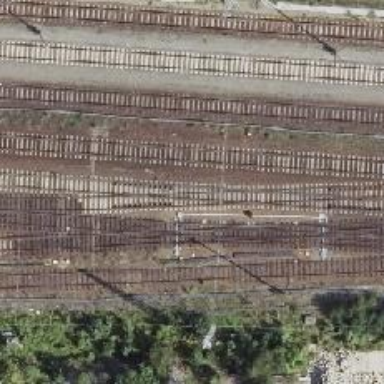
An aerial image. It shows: Railway crossing.